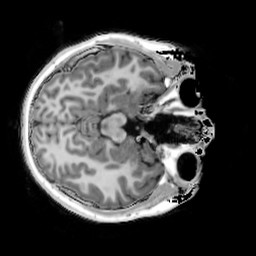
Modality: T1w
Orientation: axial
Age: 16
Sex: female
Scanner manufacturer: siemens
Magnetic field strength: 3 T
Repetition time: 4 s
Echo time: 0.00291 s